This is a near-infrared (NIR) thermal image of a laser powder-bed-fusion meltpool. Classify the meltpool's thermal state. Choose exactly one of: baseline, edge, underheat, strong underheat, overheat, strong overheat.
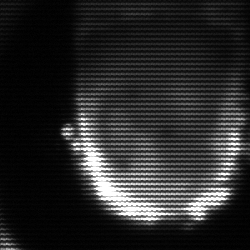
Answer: baseline